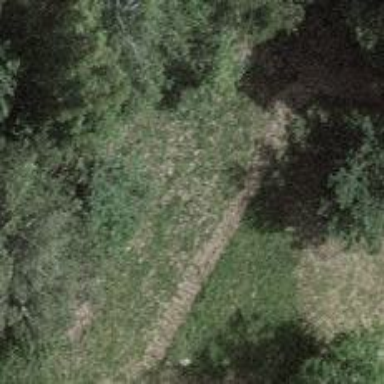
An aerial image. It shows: Ground path.